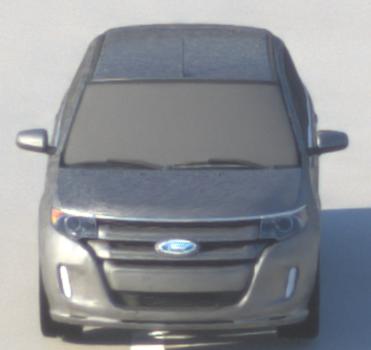
Make: Ford
Model: Edge
Detailed model: Gen. 1 Facelift
Model produced from: 2010
Model produced until: 2015
Doors: 5
Color: gray
Road condition: dry road
Daytime: sunrise or sunset
Contrast: medium contrast